Question: In an extbase extension built with extension builder on TYPO3 6.1.7, I haven't set any storagePid via Typoscript.
But I have set the "Record Storage Page" in the plugin:

I would expect that it would now only fetch records from this page.
But it doesn't, it just returns all items from that table.
How do I make the extension recognize the setting from the plugin?
Or (if it's supposed to do that out of the box) how do I find out why it doesn't?
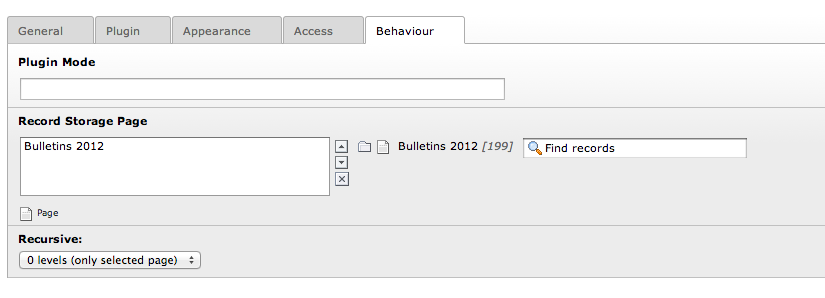
Answer: Add the following code to your repository
'''
namespace <Vendor>\<Extkey>\Domain\Repository;
class ExampleRepository extends \TYPO3\CMS\Extbase\Persistence\Repository {
// Example for repository wide settings
public function initializeObject() {
/** @var $defaultQuerySettings \TYPO3\CMS\Extbase\Persistence\Generic\Typo3QuerySettings */
$defaultQuerySettings = $this->objectManager->get('TYPO3\CMS\Extbase\Persistence\Generic\Typo3QuerySettings');
// add the pid constraint
$defaultQuerySettings->setRespectStoragePage(TRUE);
}
// Example for a function setup changing query settings
public function findSomething() {
$query = $this->createQuery();
// add the pid constraint
$query->getQuerySettings()->setRespectStoragePage(TRUE);
// the same functions as shown in initializeObject can be applied.
return $query->execute();
}
}
'''
You will find more informations at this page
<URL>